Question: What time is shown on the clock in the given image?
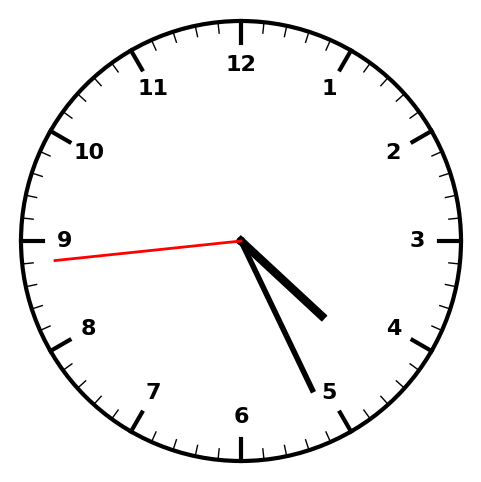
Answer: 04:25:44